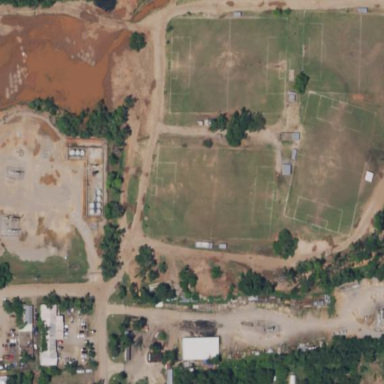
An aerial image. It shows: Soccer pitch for leisureland activities.